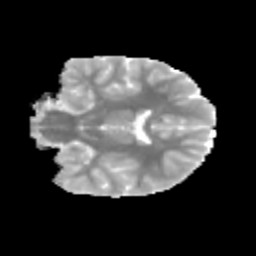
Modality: MD
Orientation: coronal
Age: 13
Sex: female
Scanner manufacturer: siemens
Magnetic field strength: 3 T
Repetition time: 3.8 s
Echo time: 0.07 s